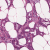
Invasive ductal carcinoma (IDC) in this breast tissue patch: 1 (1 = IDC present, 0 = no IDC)